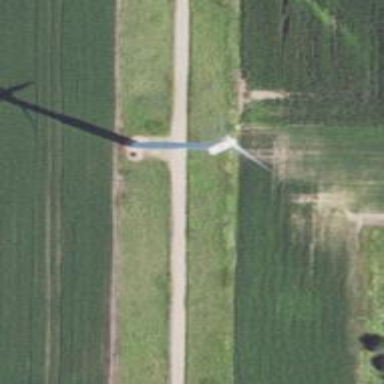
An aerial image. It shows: Wind power generator utilizing wind turbines.